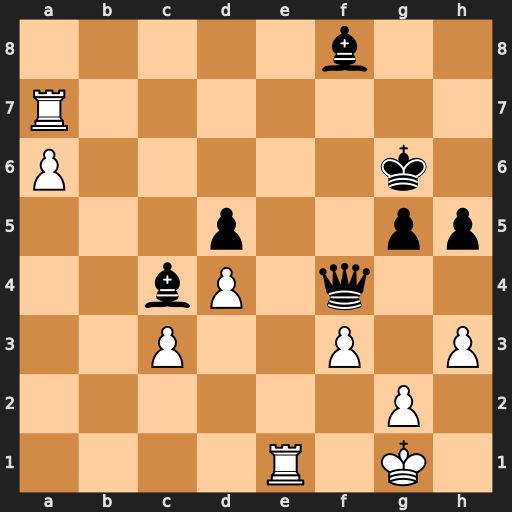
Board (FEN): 5b2/R7/P5k1/3p2pp/2bP1q2/2P2P1P/6P1/4R1K1
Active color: w
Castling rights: -
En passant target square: -
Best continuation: Re6+ Kf5 Rf7+ Kxe6 Rxf4